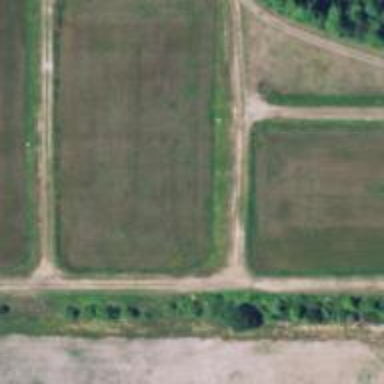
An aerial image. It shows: Farmland with cranberries as the main crop.